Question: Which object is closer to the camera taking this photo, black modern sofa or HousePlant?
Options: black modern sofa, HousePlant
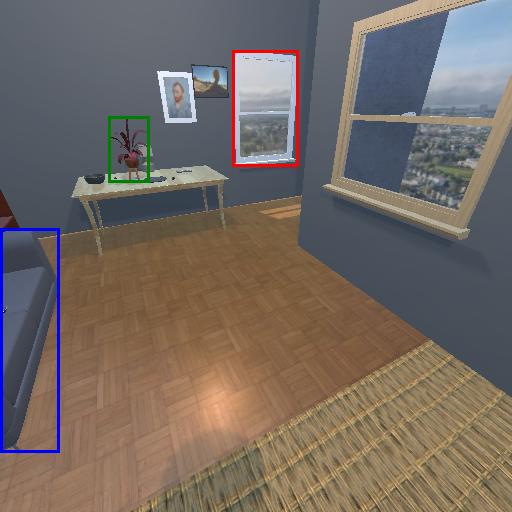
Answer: black modern sofa